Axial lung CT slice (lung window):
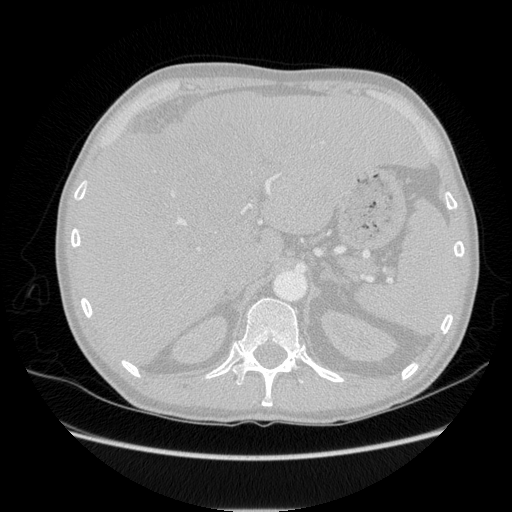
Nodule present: no